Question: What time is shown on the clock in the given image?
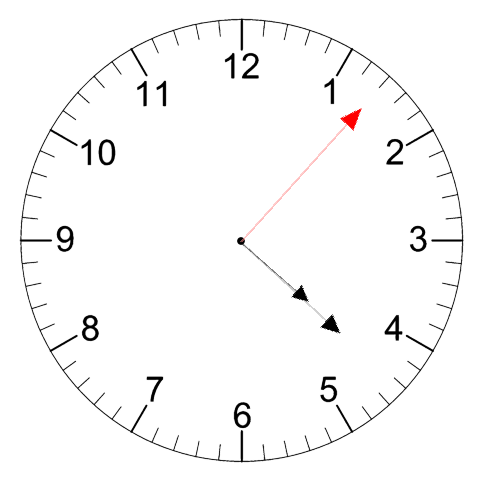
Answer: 04:22:07